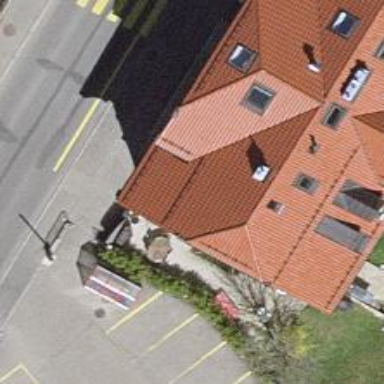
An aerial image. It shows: Post box is visible.